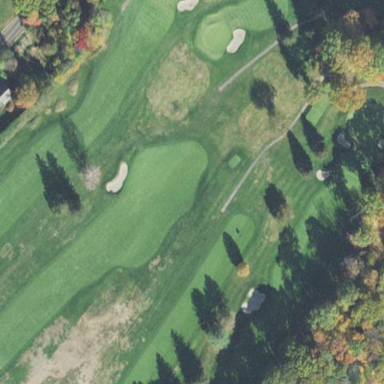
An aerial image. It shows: Grassy area designated as golf fairway.